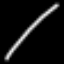
Label: line